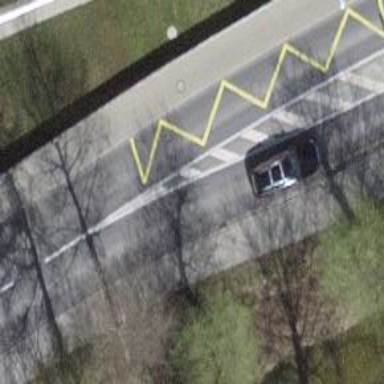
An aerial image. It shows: Bus stop with stop position for public transport.